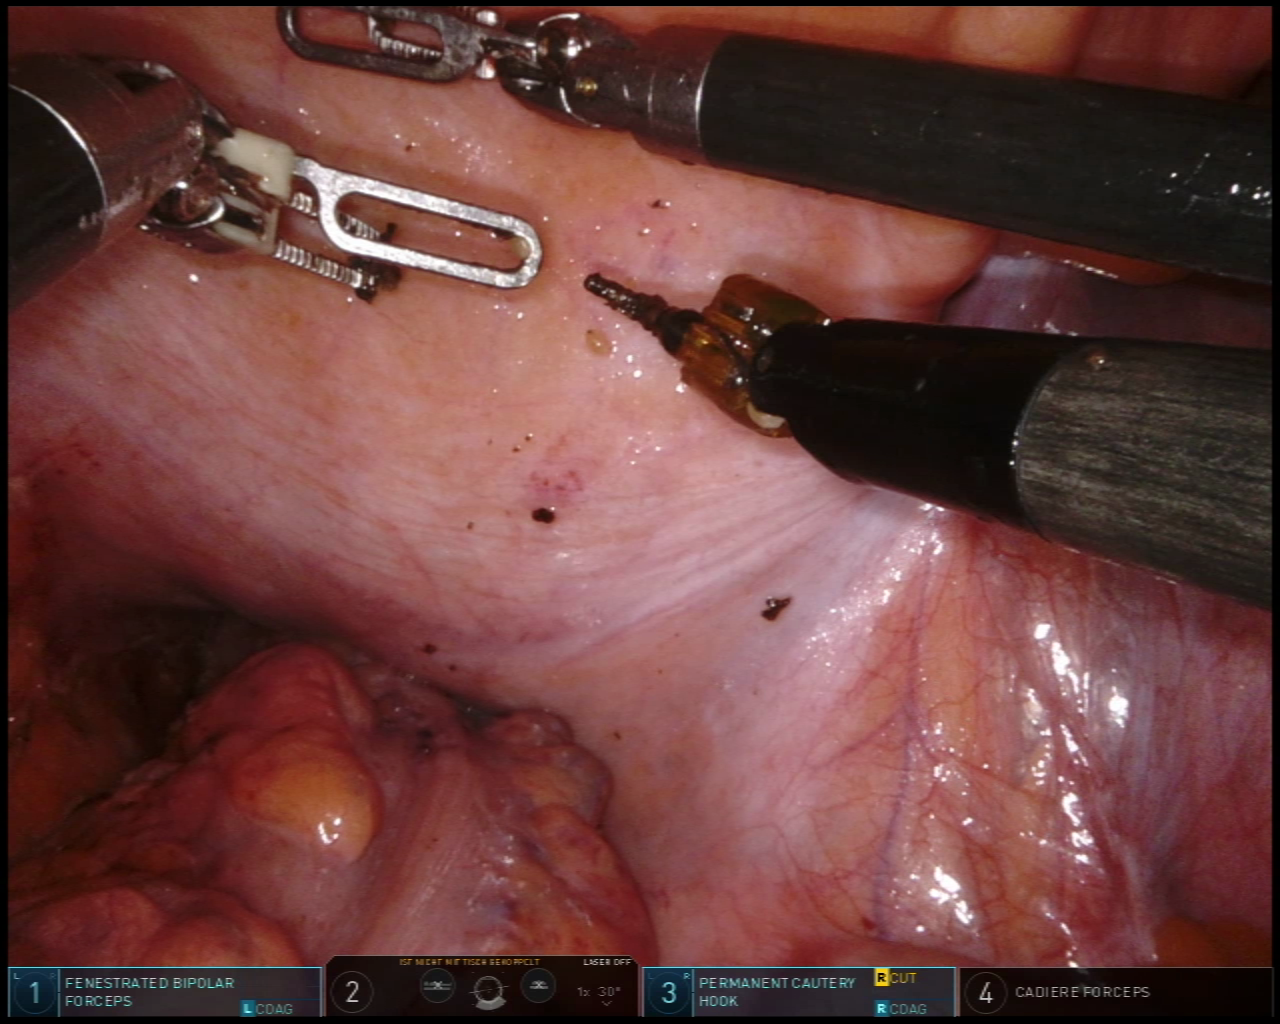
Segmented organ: colon
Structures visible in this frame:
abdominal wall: yes
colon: yes
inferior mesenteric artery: no
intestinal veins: no
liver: no
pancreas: no
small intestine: no
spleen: no
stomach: no
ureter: no
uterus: no
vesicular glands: no